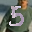
Label: 5